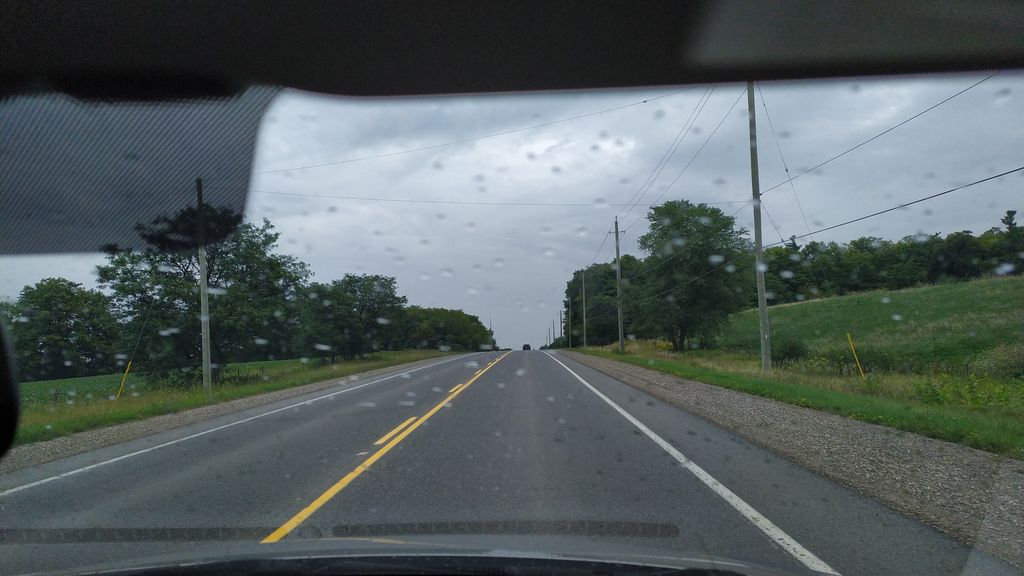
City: kitchener-waterloo